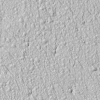
Atmospheric dust classification: not_dusty